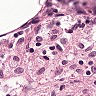
Metastatic tissue present: no